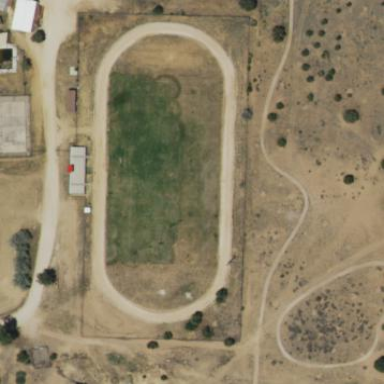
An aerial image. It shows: Ground track for athletics on leisure land.